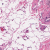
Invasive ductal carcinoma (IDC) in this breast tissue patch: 0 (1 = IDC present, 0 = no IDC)